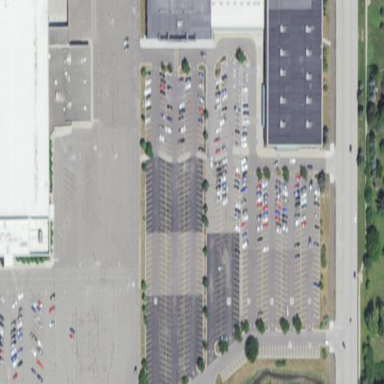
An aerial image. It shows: Retail area.